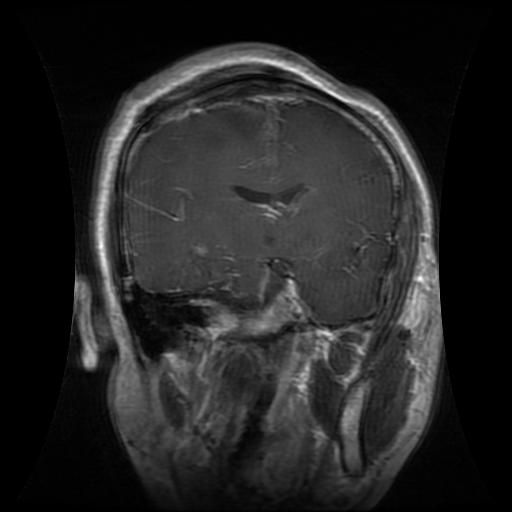
Label: glioma